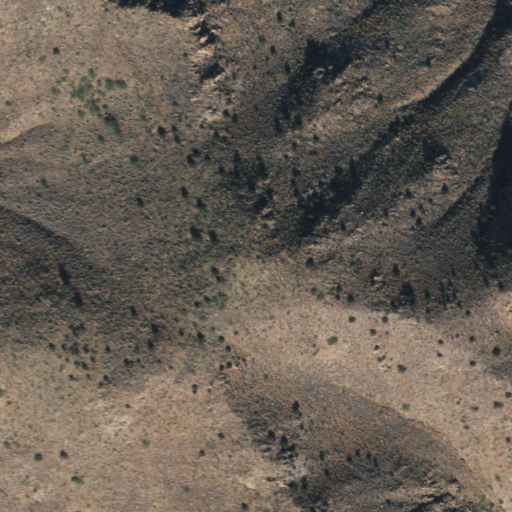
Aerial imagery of mountain in Arizona named Diablo Mountain containing shrub, grassland, and evergreen forest